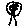
Label: tree